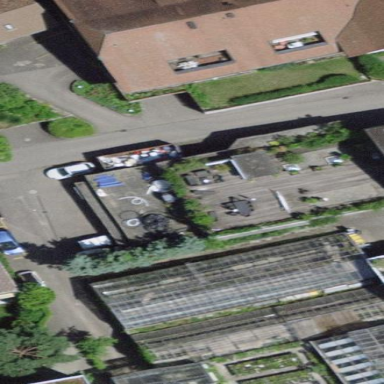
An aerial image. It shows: Industrial building.